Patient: sex F, age 35
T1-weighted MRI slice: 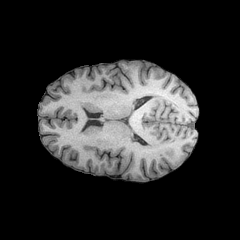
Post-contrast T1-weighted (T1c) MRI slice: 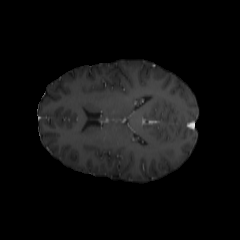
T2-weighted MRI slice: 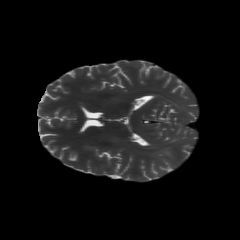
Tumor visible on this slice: yes
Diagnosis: Astrocytoma, IDH-mutant
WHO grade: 2